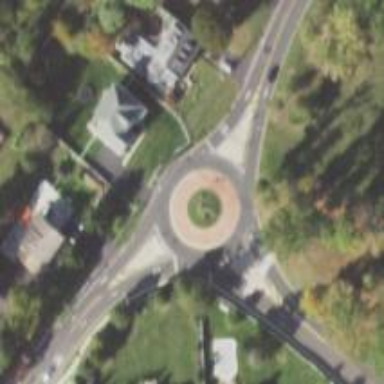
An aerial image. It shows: Tertiary road made of asphalt leading to roundabout junction.